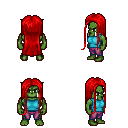
a pixel art fantasy rpg character, male body template, orc, green skin, teal sleeveless shirt, magenta pants, red extra-long hairstyle, four views (front, back, left, right), 2x2 character sprite sheet, small pixel art, hard edges, no anti-aliasing